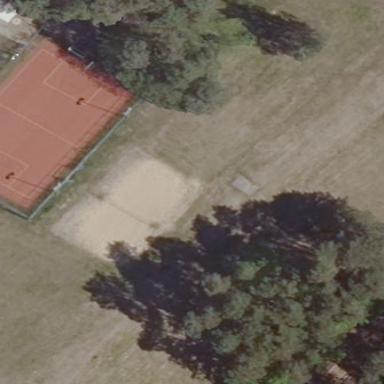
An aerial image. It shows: Sandy pitch for beach volleyball.